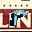
Label: 8